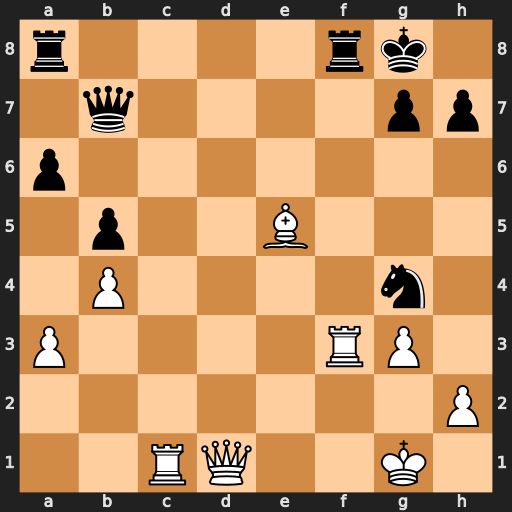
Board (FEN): r4rk1/1q4pp/p7/1p2B3/1P4n1/P4RP1/7P/2RQ2K1
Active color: w
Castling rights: -
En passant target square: -
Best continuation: Rxf8+ Rxf8 Qxg4